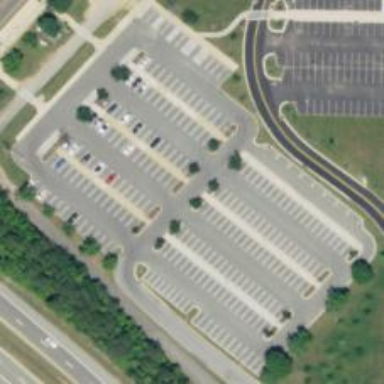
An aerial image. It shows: Parking area with surface parking. It includes park and ride facilities.